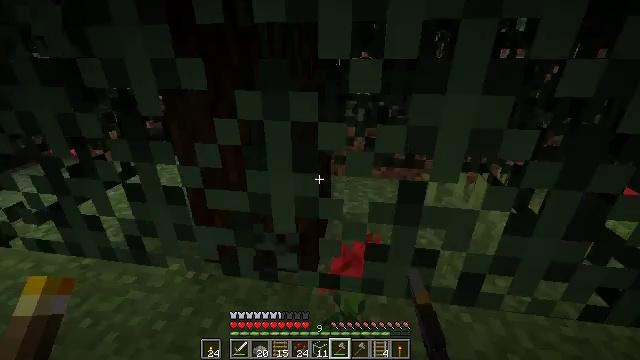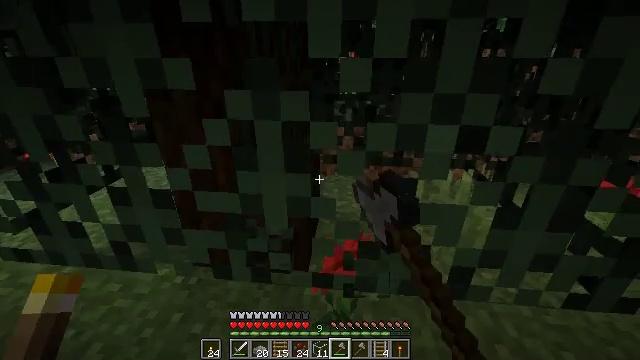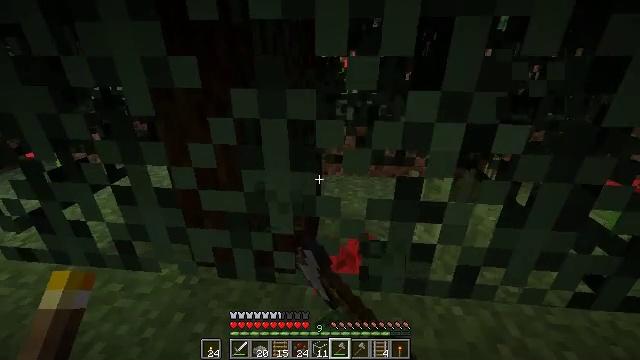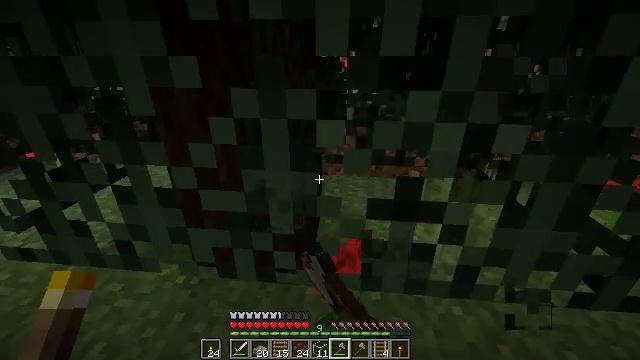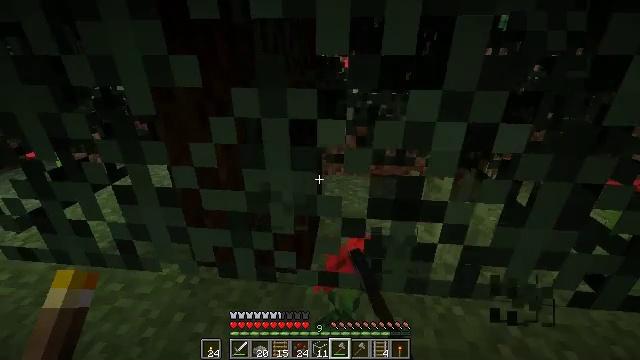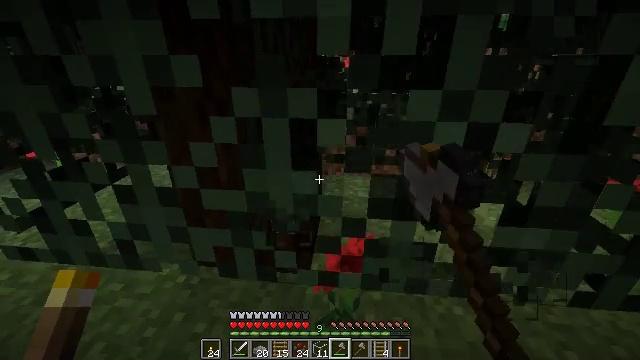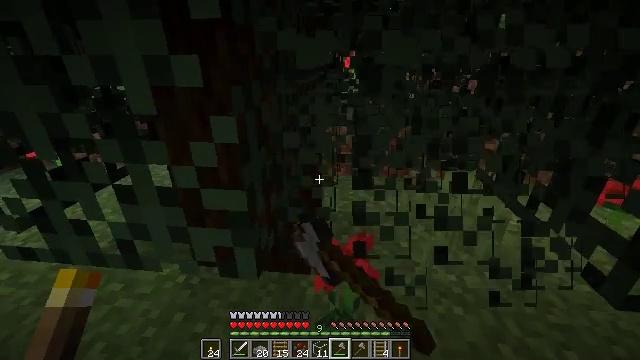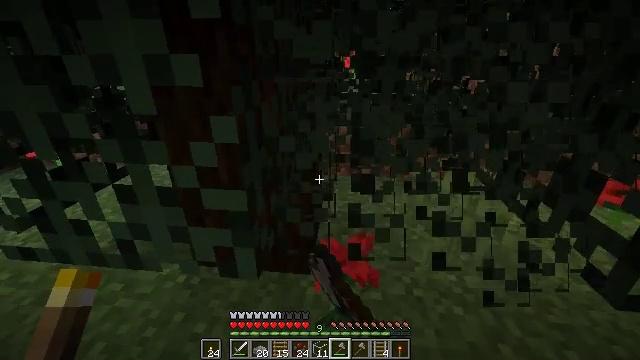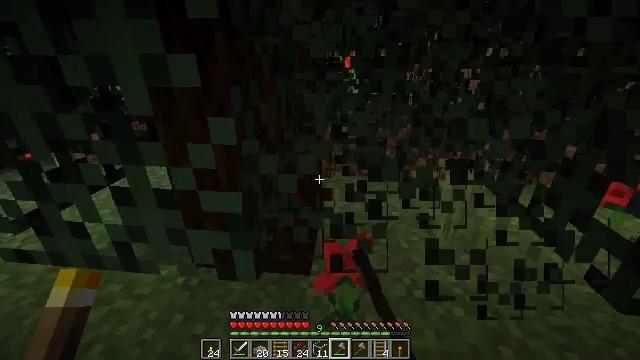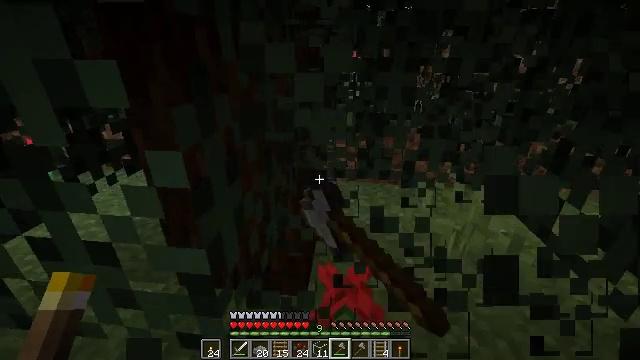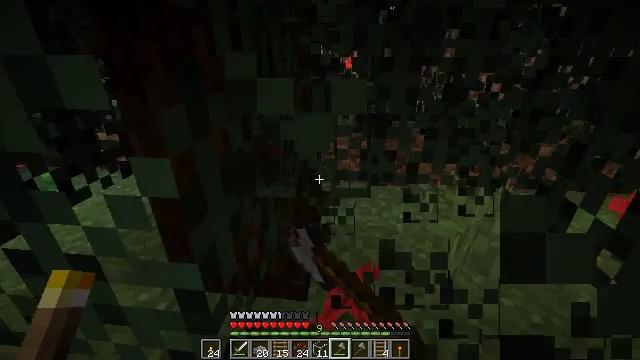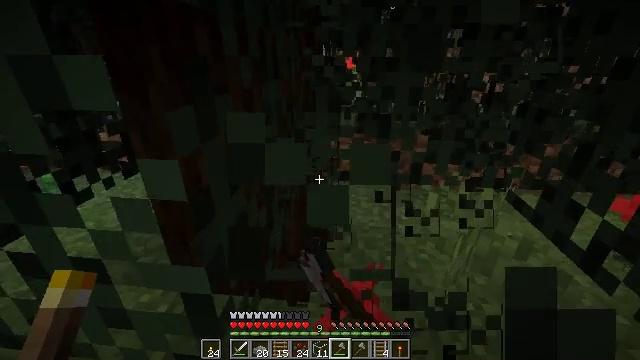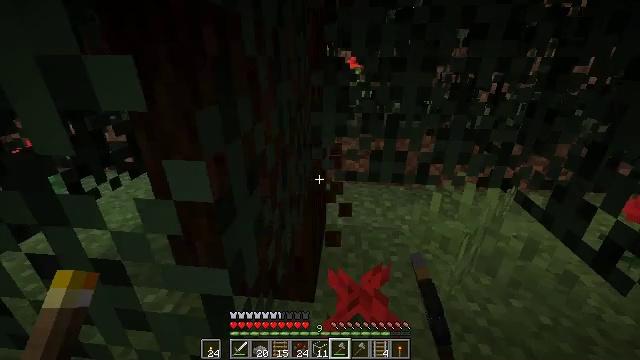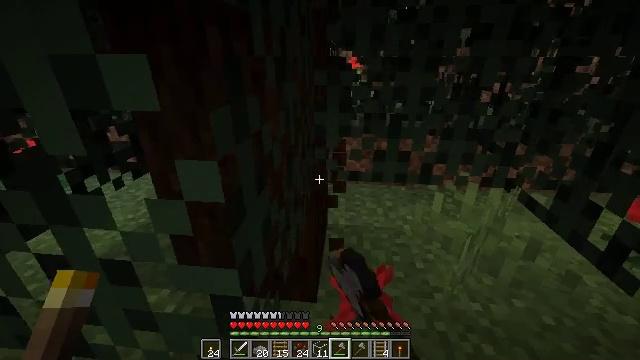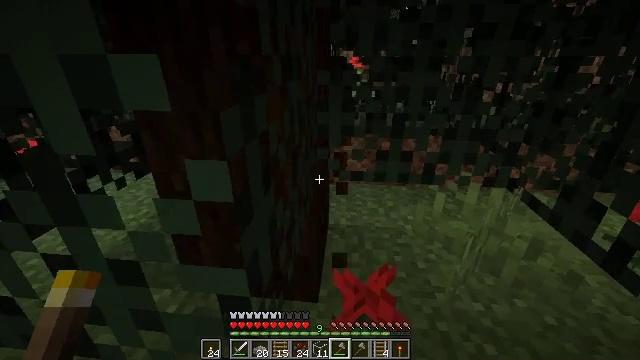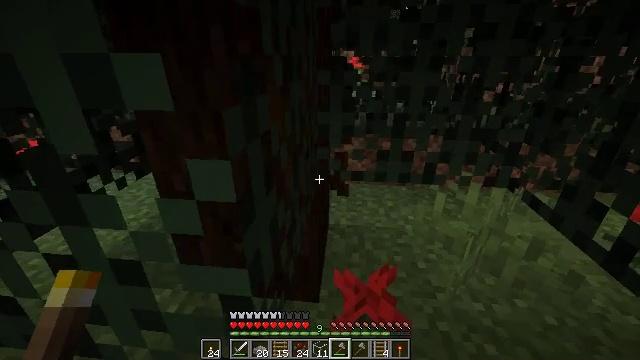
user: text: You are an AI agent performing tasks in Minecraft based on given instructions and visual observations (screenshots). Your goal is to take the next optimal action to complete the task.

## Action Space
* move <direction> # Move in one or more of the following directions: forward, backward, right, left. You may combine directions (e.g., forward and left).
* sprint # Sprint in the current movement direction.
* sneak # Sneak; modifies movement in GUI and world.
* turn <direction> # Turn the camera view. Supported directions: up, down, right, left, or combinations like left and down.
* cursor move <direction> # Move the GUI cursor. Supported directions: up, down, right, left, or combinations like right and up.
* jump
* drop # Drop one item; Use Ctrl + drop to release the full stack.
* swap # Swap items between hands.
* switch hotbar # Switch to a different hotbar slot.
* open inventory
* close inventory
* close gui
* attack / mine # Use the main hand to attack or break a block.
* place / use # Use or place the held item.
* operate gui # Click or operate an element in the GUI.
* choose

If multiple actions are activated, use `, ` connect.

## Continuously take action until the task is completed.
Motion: motion action
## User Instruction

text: Break the spruce leaves to clear the area.
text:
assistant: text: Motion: turn right, attack / mine
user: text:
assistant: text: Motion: attack / mine
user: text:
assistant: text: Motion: attack / mine
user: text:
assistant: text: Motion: attack / mine
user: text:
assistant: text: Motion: attack / mine
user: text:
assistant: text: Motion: attack / mine
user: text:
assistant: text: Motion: attack / mine
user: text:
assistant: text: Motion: move forward, attack / mine
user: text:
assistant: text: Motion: move forward, attack / mine
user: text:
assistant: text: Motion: move forward, attack / mine
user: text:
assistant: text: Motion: move forward, attack / mine
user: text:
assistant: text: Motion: move forward, attack / mine
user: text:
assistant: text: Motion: attack / mine
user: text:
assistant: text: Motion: attack / mine
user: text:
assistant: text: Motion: attack / mine
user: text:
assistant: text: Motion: attack / mine
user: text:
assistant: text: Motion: attack / mine
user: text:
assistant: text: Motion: attack / mine
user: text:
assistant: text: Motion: attack / mine
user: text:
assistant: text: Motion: attack / mine
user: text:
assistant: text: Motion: attack / mine
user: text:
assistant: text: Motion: attack / mine
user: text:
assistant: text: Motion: move left, attack / mine
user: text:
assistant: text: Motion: move left, attack / mine
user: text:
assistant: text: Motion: move left, turn left, attack / mine
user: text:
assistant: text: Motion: attack / mine
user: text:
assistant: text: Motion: attack / mine
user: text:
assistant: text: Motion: attack / mine
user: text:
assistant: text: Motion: attack / mine
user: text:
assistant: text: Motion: attack / mine